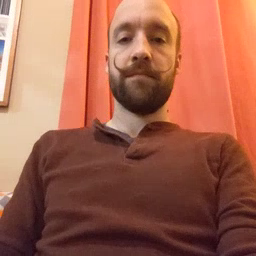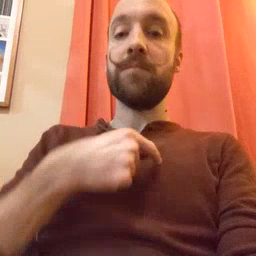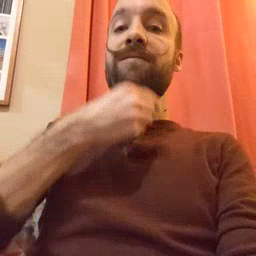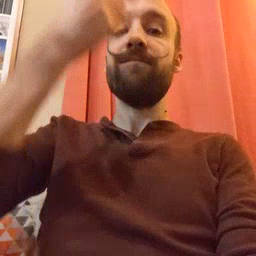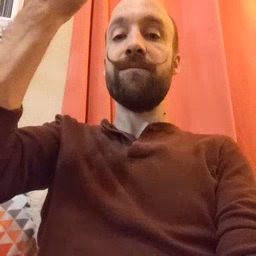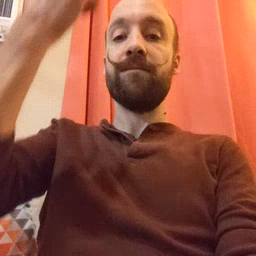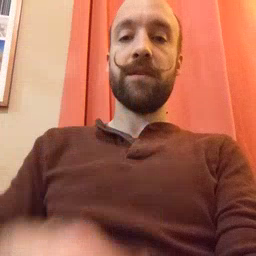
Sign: giraffe